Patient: sex M, age 66
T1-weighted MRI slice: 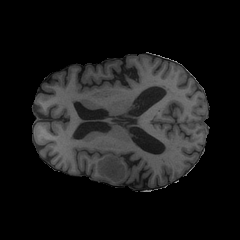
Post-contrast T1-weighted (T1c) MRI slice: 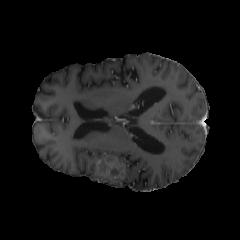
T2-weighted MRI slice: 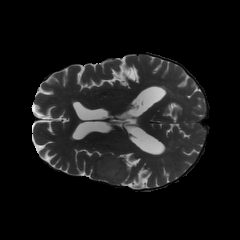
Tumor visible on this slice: yes
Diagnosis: Glioblastoma, IDH-wildtype
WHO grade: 4